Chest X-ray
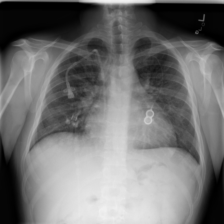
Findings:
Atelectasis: negative
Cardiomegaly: negative
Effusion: negative
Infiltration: negative
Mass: negative
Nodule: negative
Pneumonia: negative
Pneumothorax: negative
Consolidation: negative
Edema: negative
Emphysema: negative
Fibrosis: negative
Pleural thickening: negative
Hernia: negative